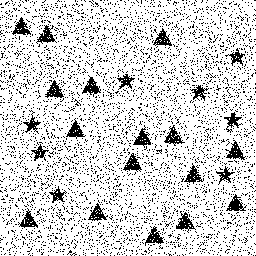
Squares: 0
Triangles: 16
Stars: 8
Total shapes: 24